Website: walmart
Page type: receipt
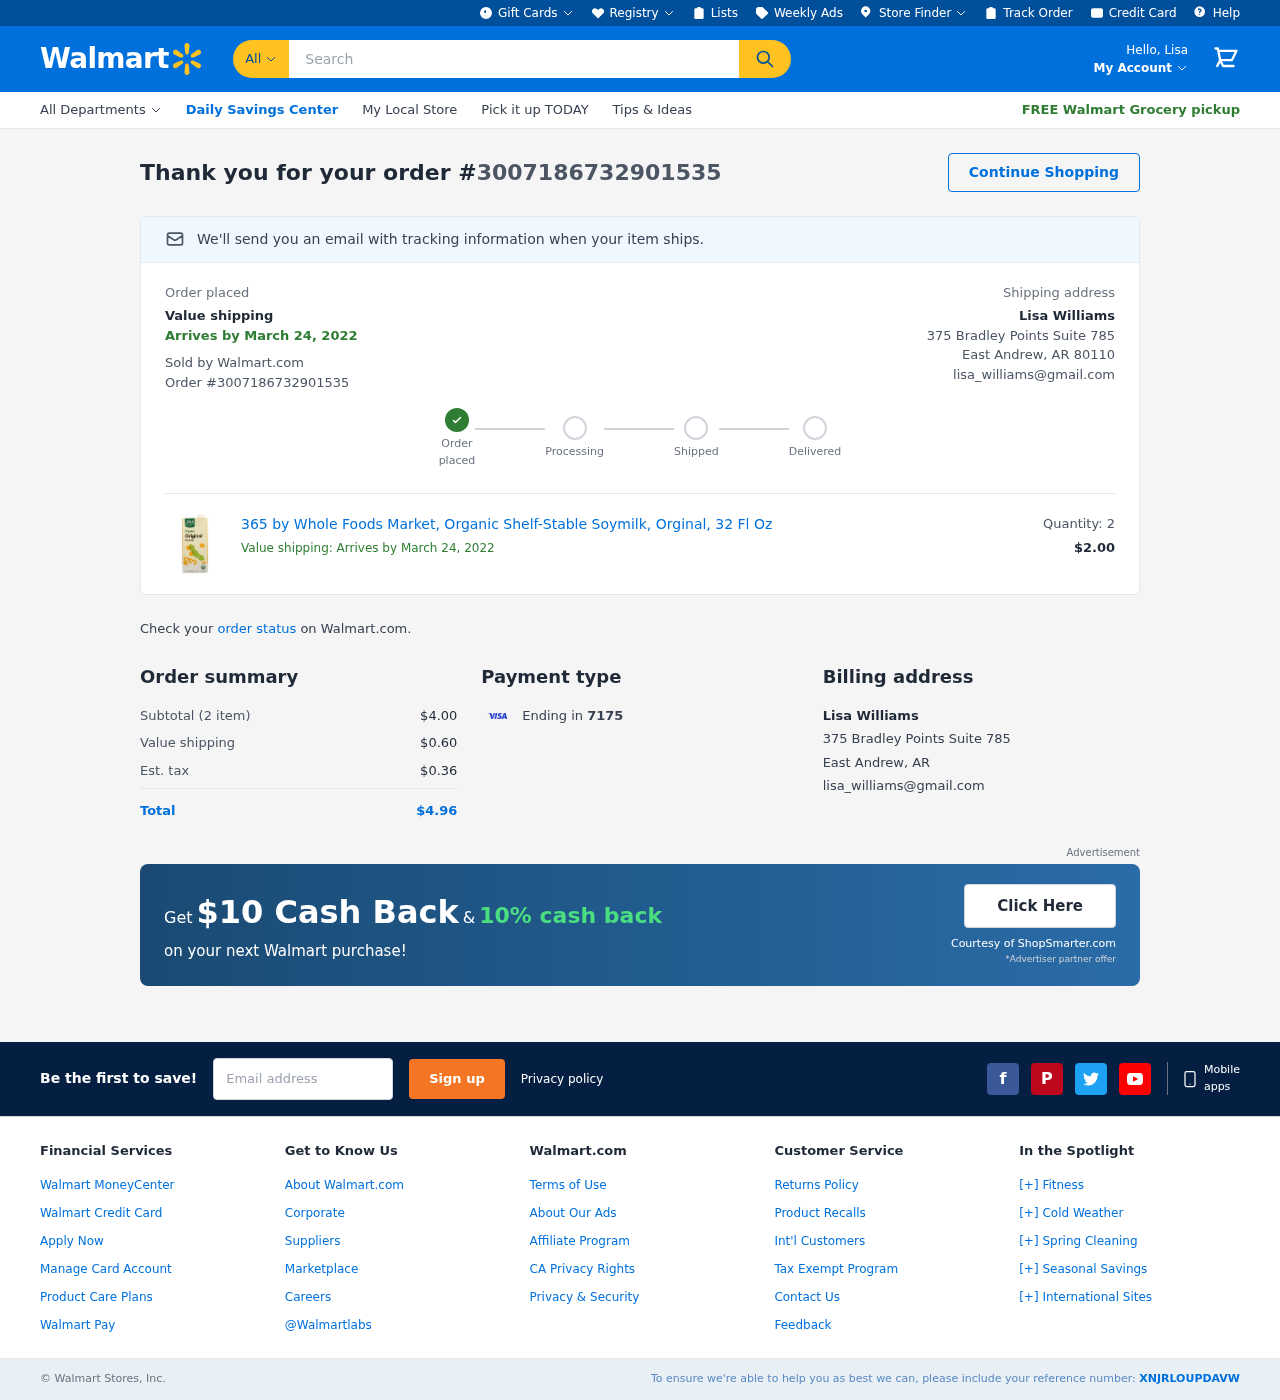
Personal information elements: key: PII_CARD_LAST4
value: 7175
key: PII_EMAIL
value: lisa_williams@gmail.com
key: PII_FIRSTNAME
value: Lisa
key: PII_FULLNAME
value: Lisa Williams
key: PII_STREET
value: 375 Bradley Points Suite 785
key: PII_CITY_STATE_ZIP
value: East Andrew, AR 80110
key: PII_FULLNAME2
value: Lisa Williams
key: PII_STREET2
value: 375 Bradley Points Suite 785
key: PII_CITY_STATE2
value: East Andrew, AR
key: PII_EMAIL2
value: lisa_williams@gmail.com
Product elements: key: PRODUCT1_NAME
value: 365 by Whole Foods Market, Organic Shelf-Stable Soymilk, Orginal, 32 Fl Oz
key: PRODUCT1_PRICE
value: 2
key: PRODUCT1_QUANTITY
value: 2
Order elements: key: ORDER_ID2
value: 3007186732901535
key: ORDER_DELIVERY_DATE
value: March 24, 2022
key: ORDER_ID
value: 3007186732901535
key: ORDER_DELIVERY_DATE2
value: March 24, 2022
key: ORDER_NUM_ITEMS
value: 2
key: ORDER_SUBTOTAL
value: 4.00
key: ORDER_SHIPPING_COST
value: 0.60
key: ORDER_TAX
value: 0.36
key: ORDER_TOTAL
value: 4.96
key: ORDER_REF
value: XNJRLOUPDAVW
Search elements: key: HEADER_SEARCH
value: Search